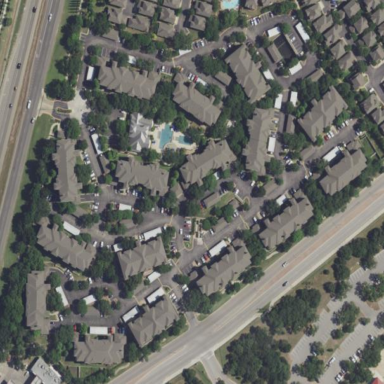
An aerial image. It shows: Residential area with apartments.